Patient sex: F
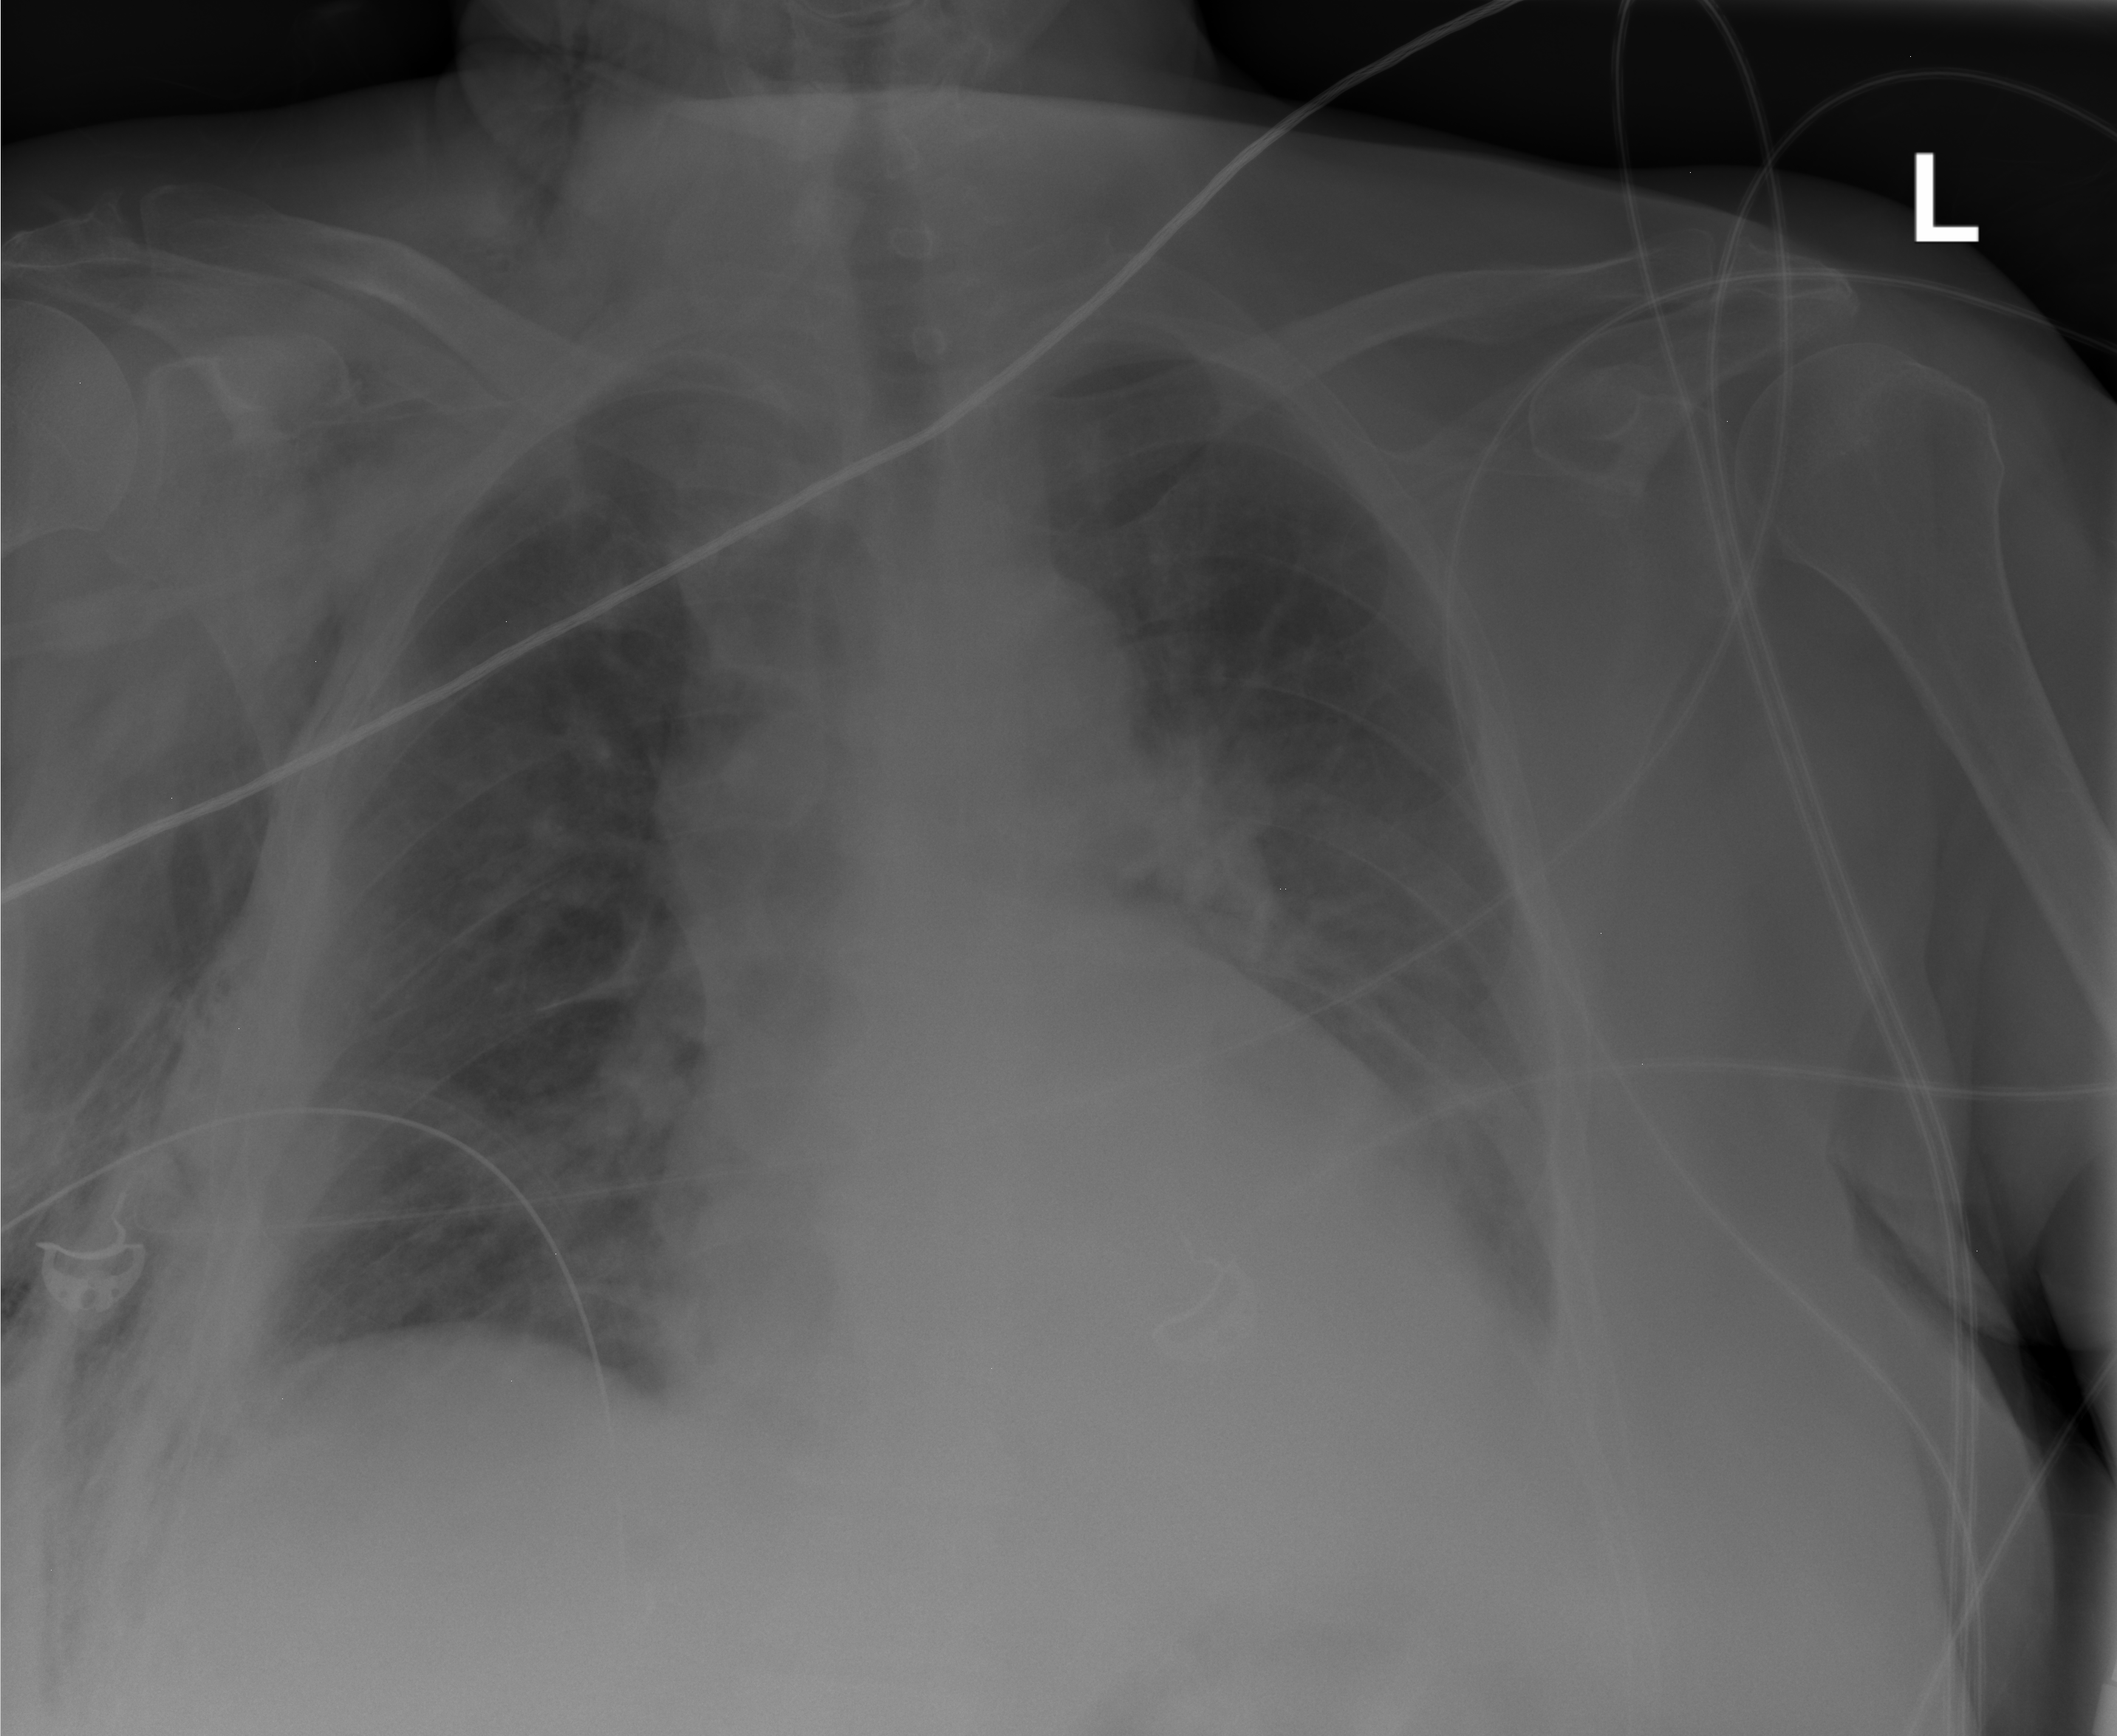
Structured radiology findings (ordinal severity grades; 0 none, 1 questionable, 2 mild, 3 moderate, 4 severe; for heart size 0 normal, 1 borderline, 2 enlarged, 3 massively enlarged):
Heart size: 1
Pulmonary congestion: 0
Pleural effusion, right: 1
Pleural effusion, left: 2
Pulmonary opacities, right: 2
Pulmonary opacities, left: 0
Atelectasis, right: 0
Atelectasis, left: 2